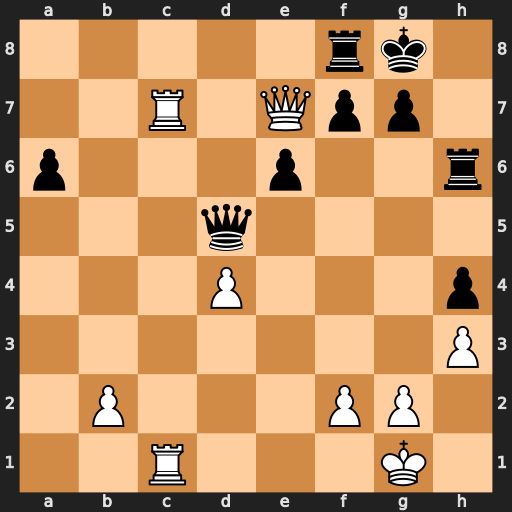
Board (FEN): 5rk1/2R1Qpp1/p3p2r/3q4/3P3p/7P/1P3PP1/2R3K1
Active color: w
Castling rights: -
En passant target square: -
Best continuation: Rc8 Rxc8 Rxc8+ Kh7 Qxf7